Question: > "SQLitedatabase operations(specially open or create database)need a lot of time to accomplish,so u should execute Database transaction Asynchronously".
I read this lines in "Professional Android 4 Application Development".
But I try ,It does't need lots of time.
Who can tell me the truth?
The below is an example.
Ths!
'''
import java.io.ByteArrayOutputStream;
import java.io.FileInputStream;
import java.io.FileNotFoundException;
import java.io.FileOutputStream;
import java.io.IOException;
import android.os.Bundle;
import android.app.Activity;
import android.content.ContentValues;
import android.content.Context;
import android.database.Cursor;
import android.database.sqlite.SQLiteDatabase;
import android.view.Menu;
import android.view.View;
import android.widget.TextView;
import android.widget.Toast;
import db.Books;
public class MainActivity extends Activity
{
private TextView tvTest;
private static final String DB_COLUMN1 = "title";
private static final String DB_COLUMN2 = "value";
private static final String TABLE_NAME = "mytable";
private SQLiteDatabase db;
@Override
protected void onCreate(Bundle savedInstanceState)
{
super.onCreate(savedInstanceState);
setContentView(R.layout.activity_main);
tvTest = (TextView)findViewById(R.id.tv_test);
System.out.println("Time1:"+ System.currentTimeMillis());
// The book is a class that extends SQLiteOpenHelper
Books books = new Books(this,"mybook",null,1);
db = books.getReadableDatabase();
System.out.println("Time2:"+ System.currentTimeMillis());
}
}
'''

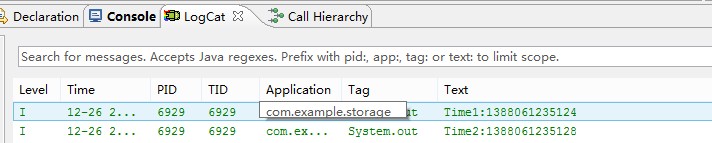
Answer: For a simple database not involving much disk I/O it does not matter, as it is the likely case in your test program.
Opening a database per se does not take much I/O. However, opening the database will create it if it does not already exist.
Creating a database can take a lot of time, especially if there is a lot of I/O involved. Copying a prepopulated database from assets or running a lot of SQL queries to populate the database in code take a lot of time.
It's a good practice to not do any potentially time-consuming I/O on the UI thread.